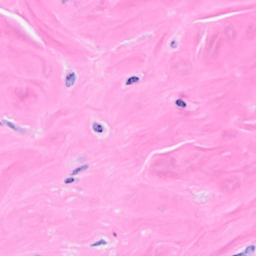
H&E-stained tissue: Breast